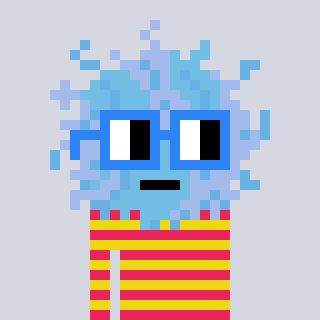
a pixel art character with square blue glasses, a lint-shaped head and a yellow-colored body on a cool background